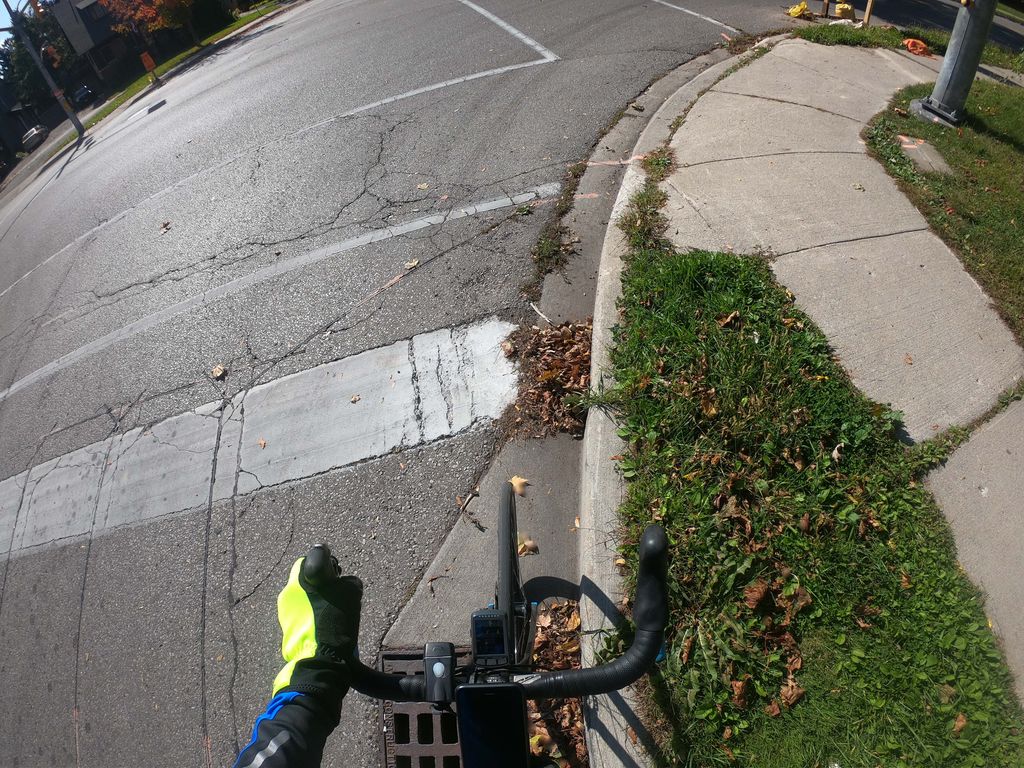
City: kitchener-waterloo